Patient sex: F
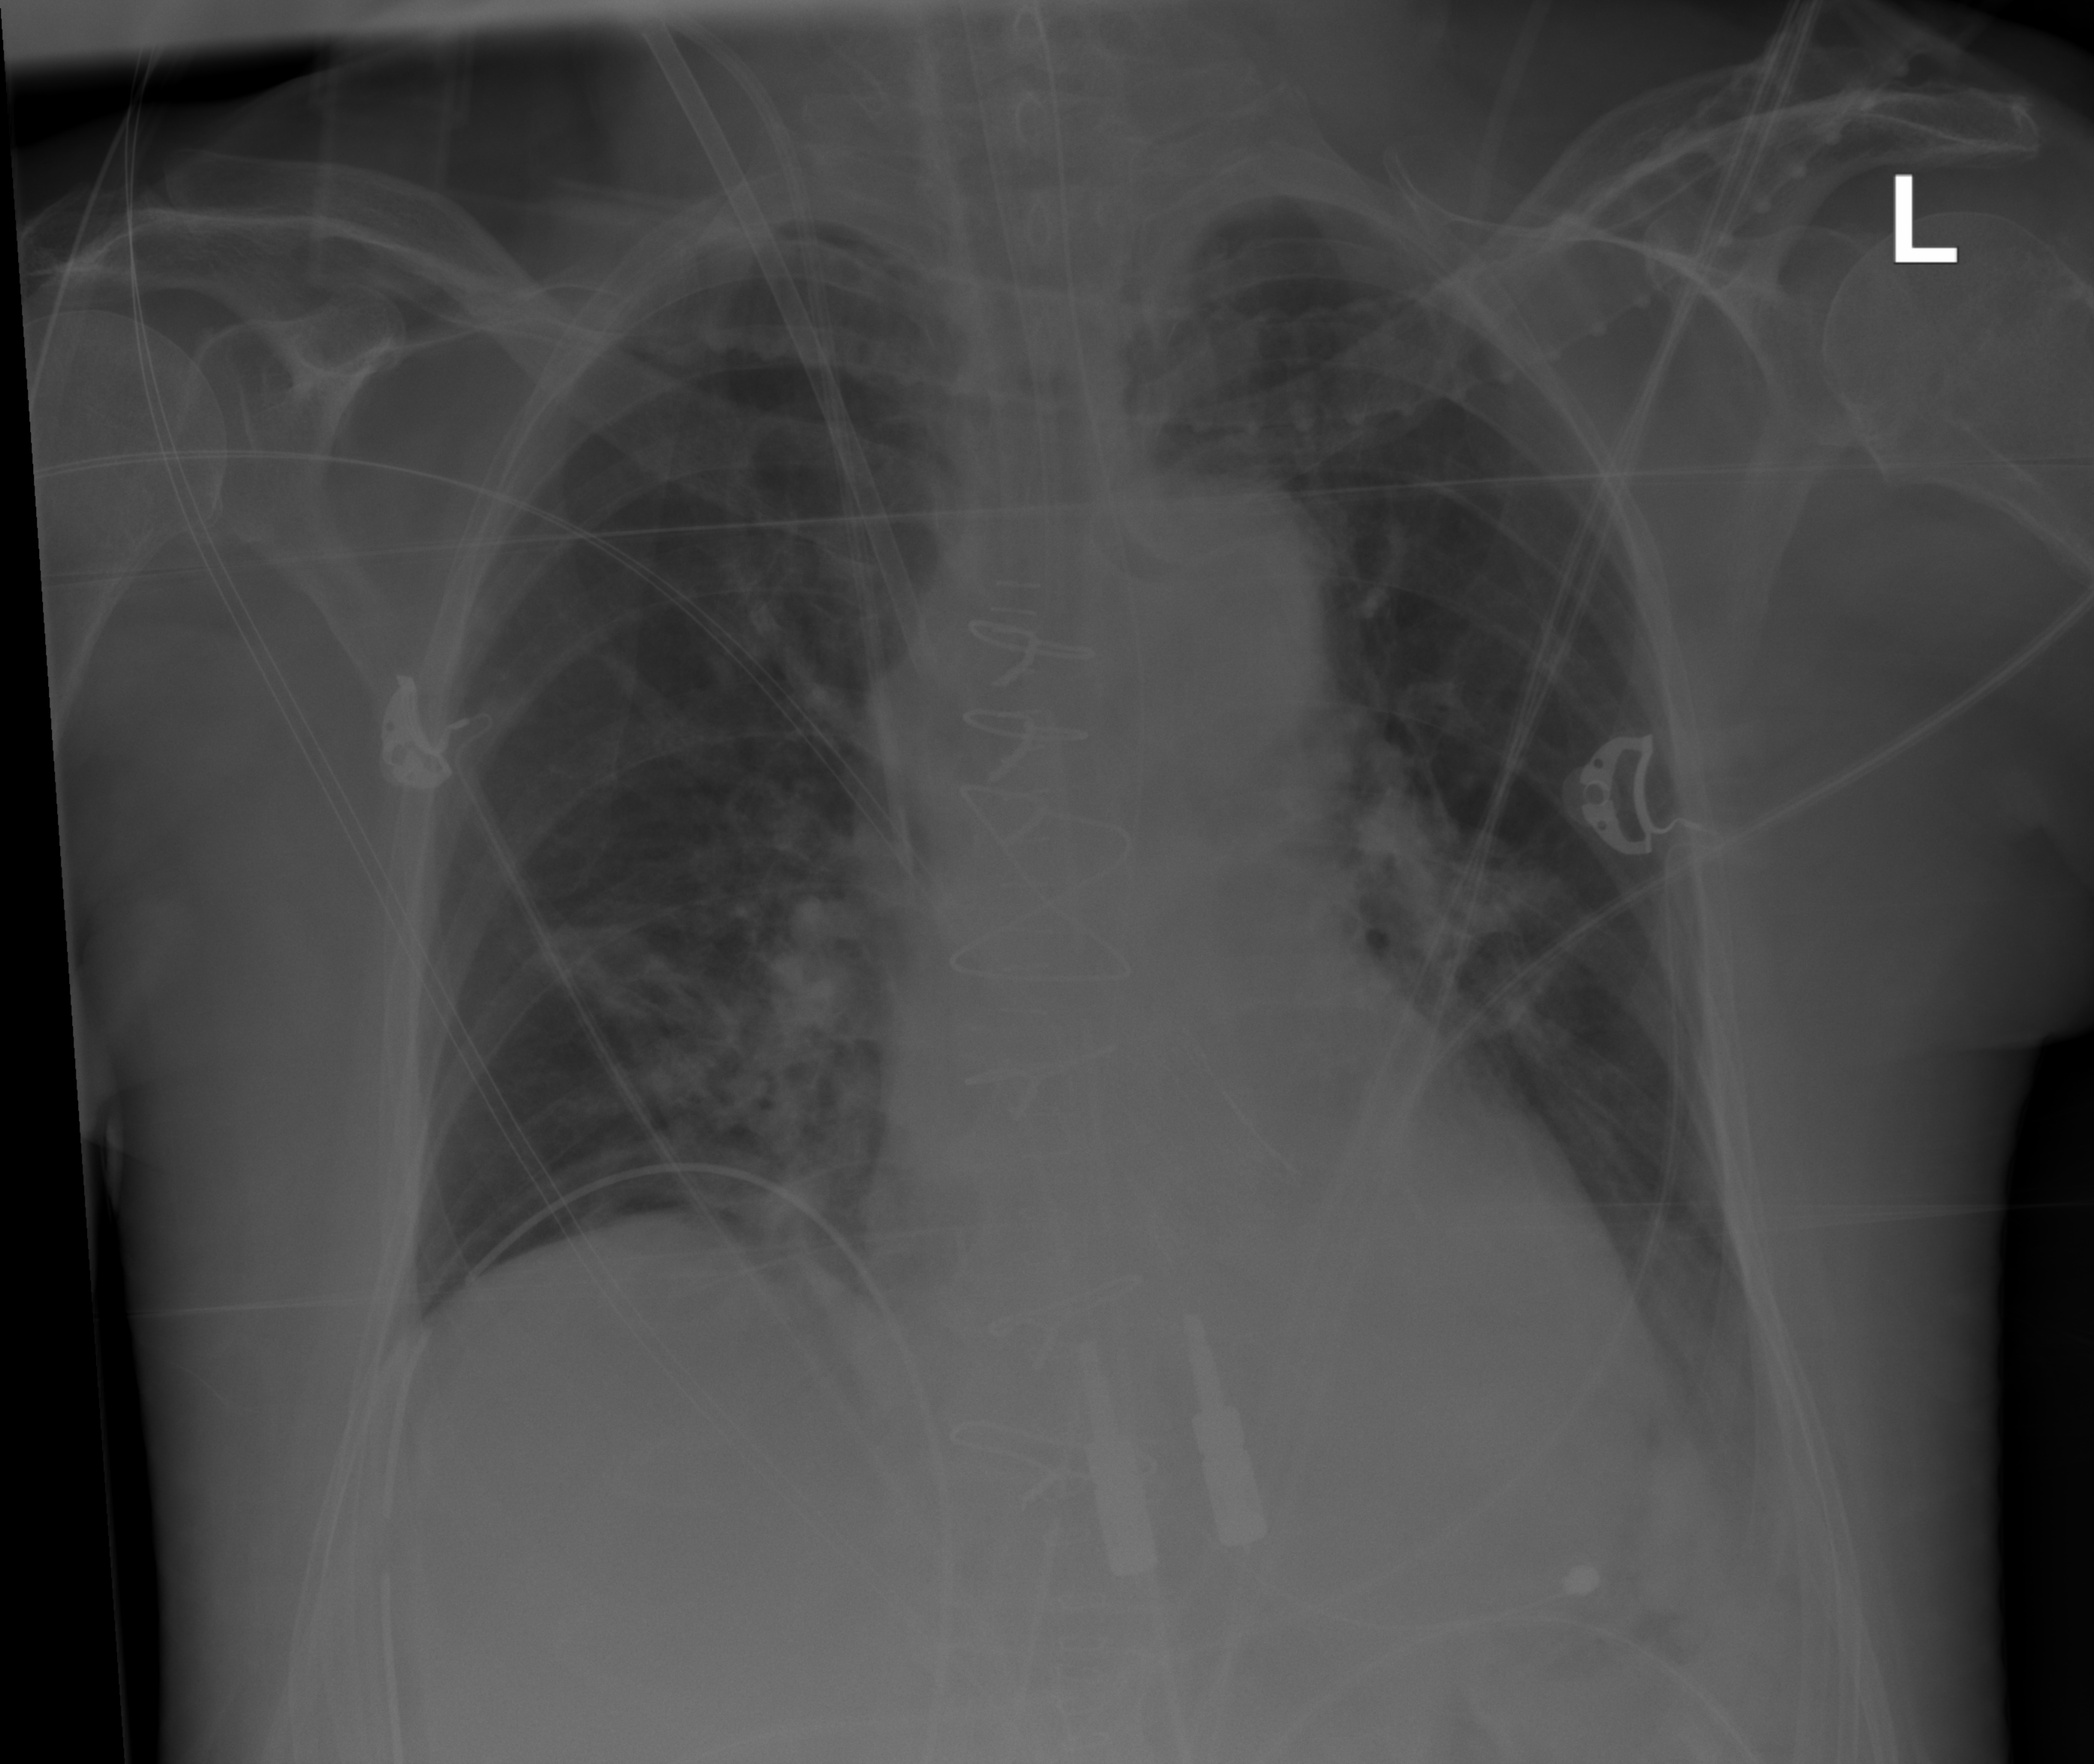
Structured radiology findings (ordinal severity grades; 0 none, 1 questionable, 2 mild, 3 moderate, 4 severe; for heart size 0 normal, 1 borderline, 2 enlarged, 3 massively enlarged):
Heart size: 0
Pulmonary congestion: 1
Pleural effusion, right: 0
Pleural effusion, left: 1
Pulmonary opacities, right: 0
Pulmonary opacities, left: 0
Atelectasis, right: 2
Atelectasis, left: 2